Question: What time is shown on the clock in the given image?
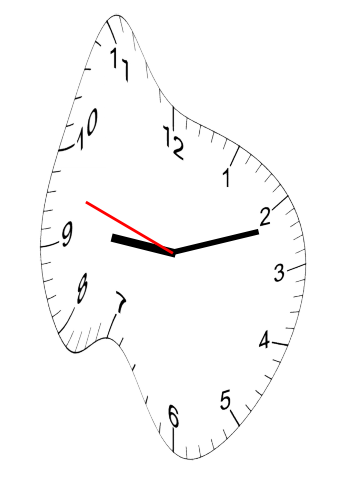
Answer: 09:11:48